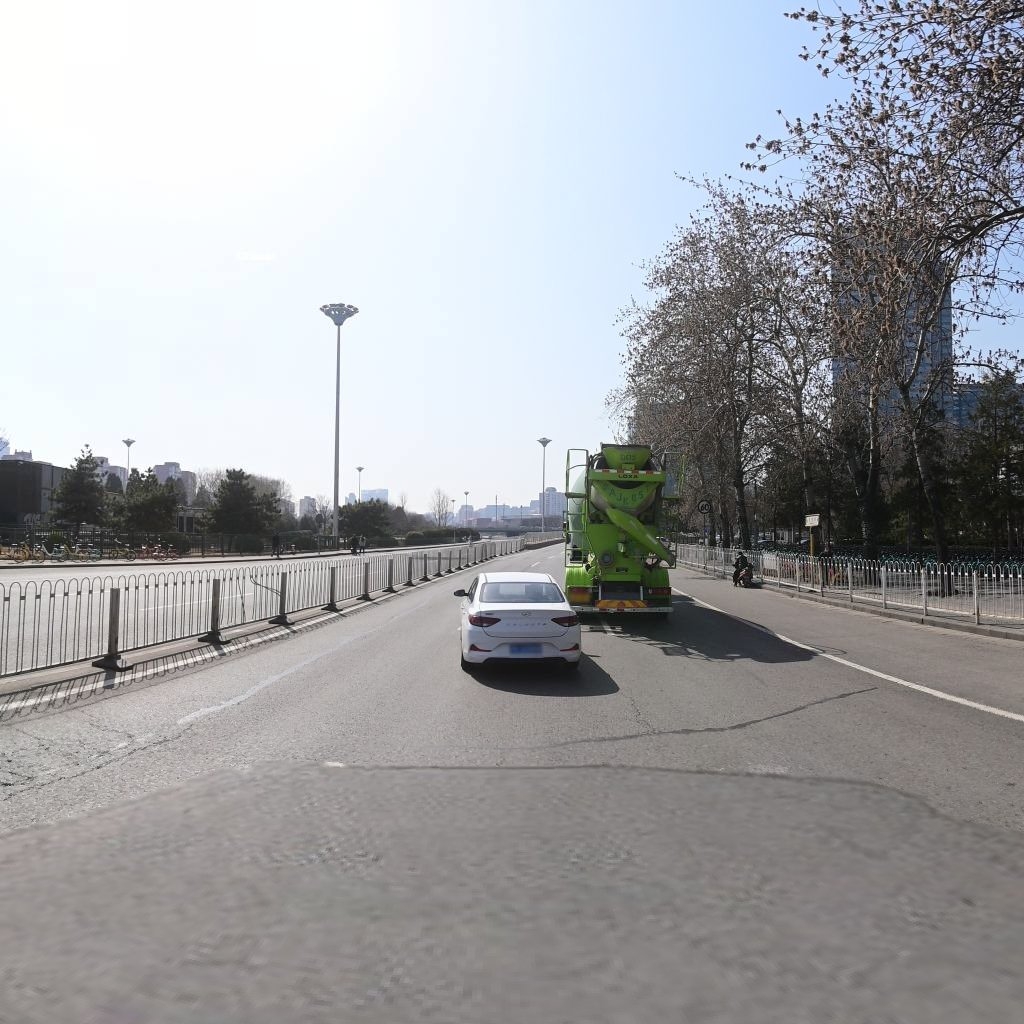
Region: Chaoyang
Road damage annotations: alligator crack, transverse patch, longitudinal crack, longitudinal patch